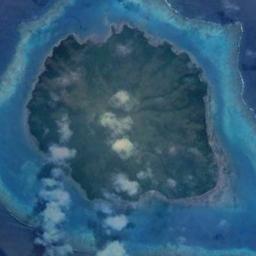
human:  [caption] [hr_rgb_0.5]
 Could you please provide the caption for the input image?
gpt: The shape of the island is almost rectangular .

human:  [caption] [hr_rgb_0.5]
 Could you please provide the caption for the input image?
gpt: The island has some craters and dense vegetation and the waters around the island is deep blue .

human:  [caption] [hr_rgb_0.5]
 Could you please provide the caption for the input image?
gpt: The circular island is surrounded by blue sea water  There are mountains with green vegetation on the island  There are white clouds in the sky .

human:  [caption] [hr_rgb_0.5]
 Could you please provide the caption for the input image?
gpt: The land on the island is uneven .

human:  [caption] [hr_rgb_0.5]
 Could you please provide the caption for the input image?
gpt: There are some clouds over the green island on a blue sea .